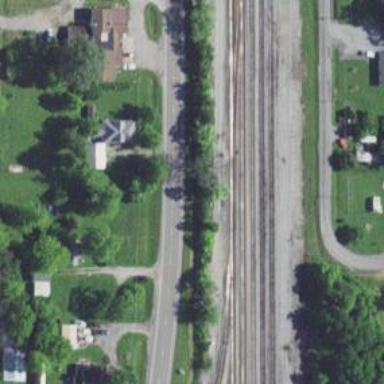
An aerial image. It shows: Railway siding for service.